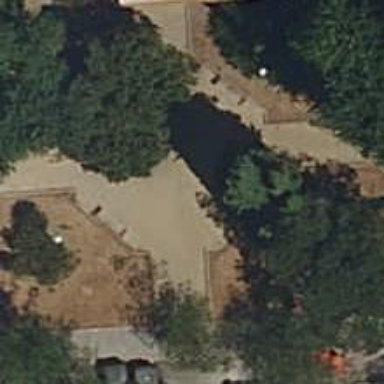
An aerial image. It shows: Paved footway.